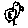
Label: bird